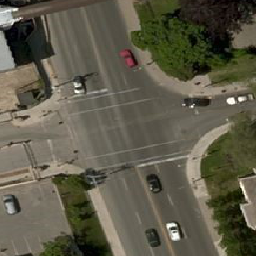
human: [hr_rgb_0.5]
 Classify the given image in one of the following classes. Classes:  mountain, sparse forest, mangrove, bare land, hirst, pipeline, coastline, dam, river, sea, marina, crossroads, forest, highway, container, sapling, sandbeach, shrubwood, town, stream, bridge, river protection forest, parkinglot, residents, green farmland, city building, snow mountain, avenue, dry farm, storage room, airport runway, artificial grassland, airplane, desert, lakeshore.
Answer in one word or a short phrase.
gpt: crossroads